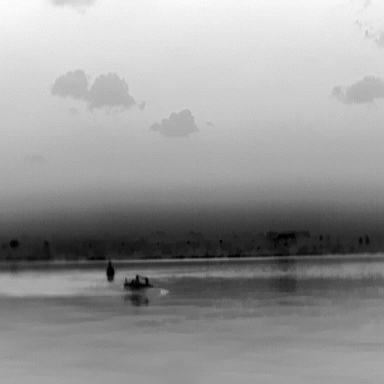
There are two objects shown in the infrared image, including a warship, and a canoe.